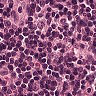
Metastatic tissue present: no